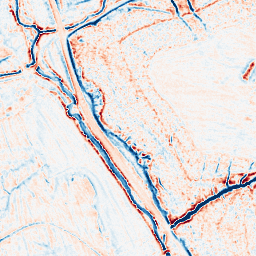
Category: edge_preserving
Decomposition family: anisotropic_diffusion
Decomposition parameters: iterations: 20
kappa: 10
gamma: 0.1
Upsampling method: cubic_mitchell
Upsampling parameters: scale: 2
Upsampling scale: 2